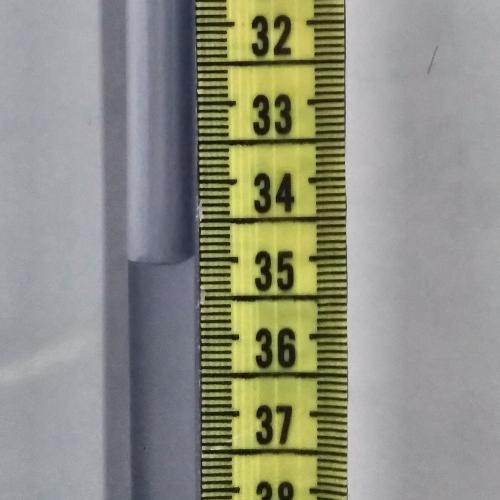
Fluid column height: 35.0 cm